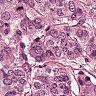
Metastatic tissue present: yes